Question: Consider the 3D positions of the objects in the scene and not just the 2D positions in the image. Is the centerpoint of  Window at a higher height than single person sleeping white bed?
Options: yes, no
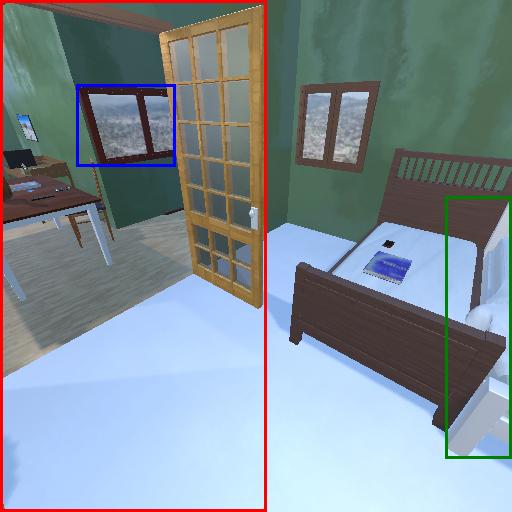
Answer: yes